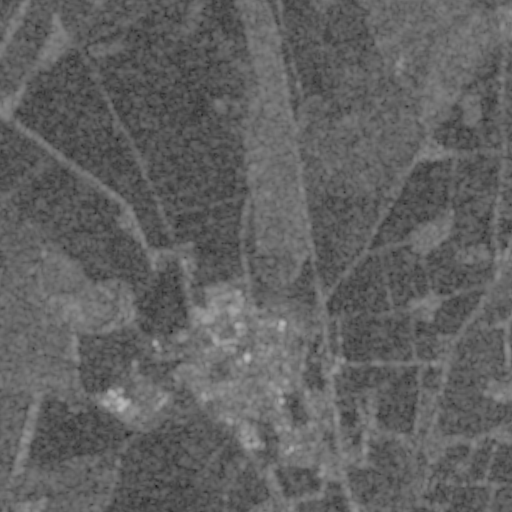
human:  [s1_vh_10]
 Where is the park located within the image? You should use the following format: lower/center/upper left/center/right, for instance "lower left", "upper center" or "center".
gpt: The park is located in the lower right of the image.
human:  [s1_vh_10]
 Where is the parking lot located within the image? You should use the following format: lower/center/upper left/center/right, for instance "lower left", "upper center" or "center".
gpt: The parking lot is located in the lower center of the image.
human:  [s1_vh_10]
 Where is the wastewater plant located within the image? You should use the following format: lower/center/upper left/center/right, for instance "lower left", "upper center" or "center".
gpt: The wastewater plant is located in the lower right of the image.
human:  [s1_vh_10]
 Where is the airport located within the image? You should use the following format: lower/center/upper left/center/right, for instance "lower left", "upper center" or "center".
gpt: There is no airport in the image.

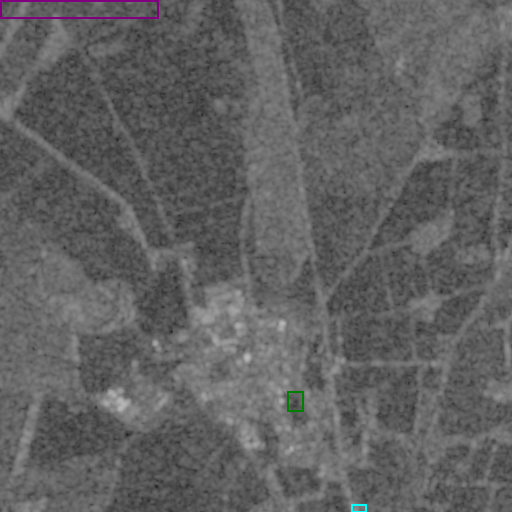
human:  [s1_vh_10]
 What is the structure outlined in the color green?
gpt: The structure outlined in green is a park.
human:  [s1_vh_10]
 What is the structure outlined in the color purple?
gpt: The structure outlined in purple is a track.
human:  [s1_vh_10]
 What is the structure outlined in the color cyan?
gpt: The structure outlined in cyan is a wastewater plant.
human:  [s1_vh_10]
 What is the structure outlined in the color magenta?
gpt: There is no magenta outline.